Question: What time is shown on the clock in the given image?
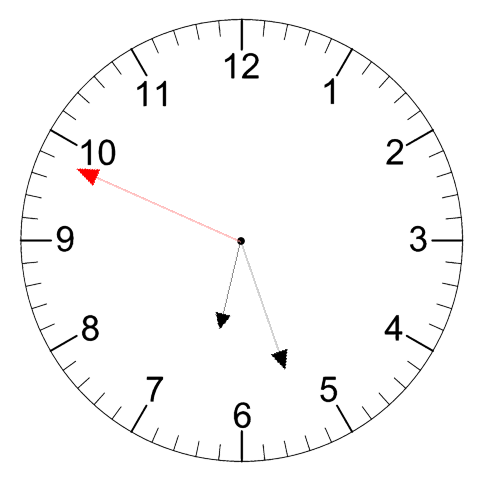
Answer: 06:26:49